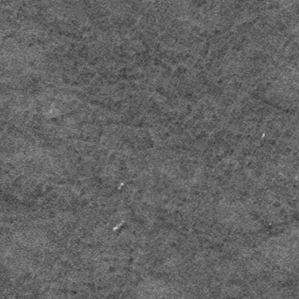
Label: frost